Question: For the purpose of this demo, I'll use a StackOverflow element for credibility.
If you sign out of SO, you can see a large call to action box at the top of the page. Even easier, just go to their new Portuguese version here - <URL>
Once you see the call to action box (captured below) go ahead and inspect it with developer tools.

On the div with the ID of 'hero-content', you will notice a style that I have pasted below:
'''
#herobox #hero-content {
background: #fff7d8;
border: none;
}
'''
I have done some research and as we all know, div ID's be unique to the page. Although, if they are unique, why would a selector need to state an ID within an ID?
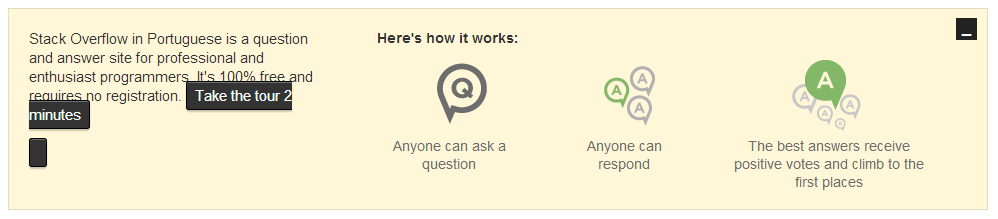
Answer: There are a couple of reasons.
Stylesheets can be reused between HTML documents. You may wish to distinguish between '#hero-content' that is a descendant of '#herobox' one page and of '#somethingelse' on another page.
The more likely one in this case is specificity. Assuming, for example, that '#hero-content' is a '<div>', a general rule to set the styling of '#herobox div' would be more specific that '#herobox #hero-content'. Adding an extra id selector would increase the specificity.